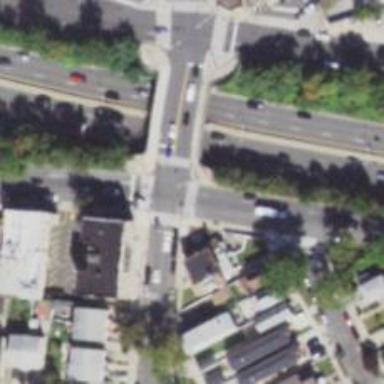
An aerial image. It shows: Marked crossing on footway.